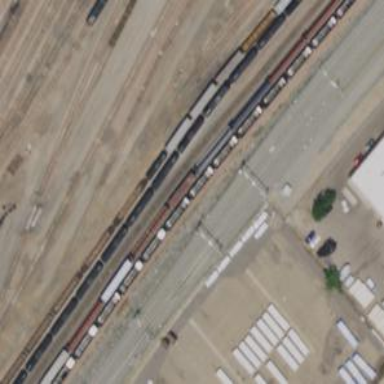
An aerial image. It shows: Railway siding with rails.